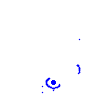
Particle: pion